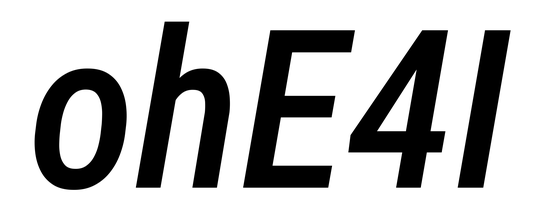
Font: Roboto-Italic_Condensed_Medium_Italic